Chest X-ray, AP view. Patient: 21 years old, sex M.
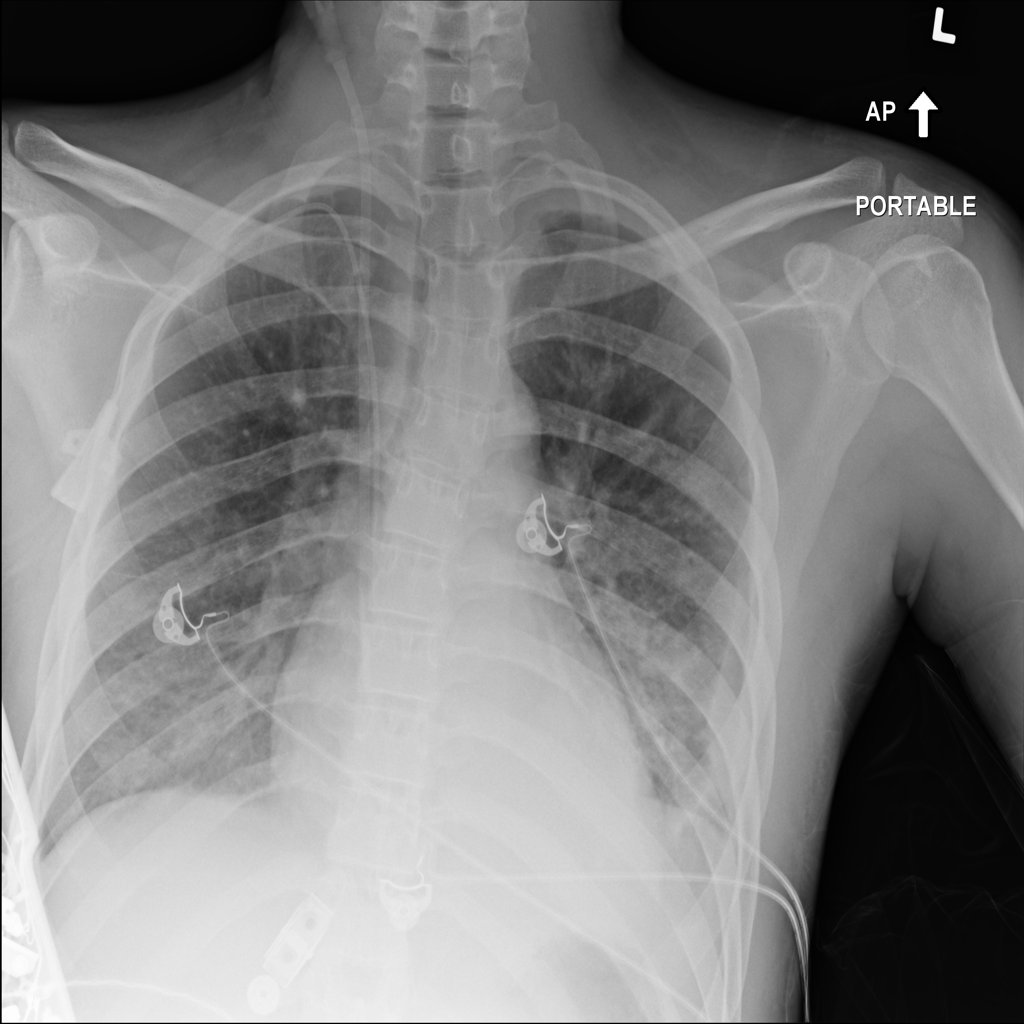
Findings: Effusion